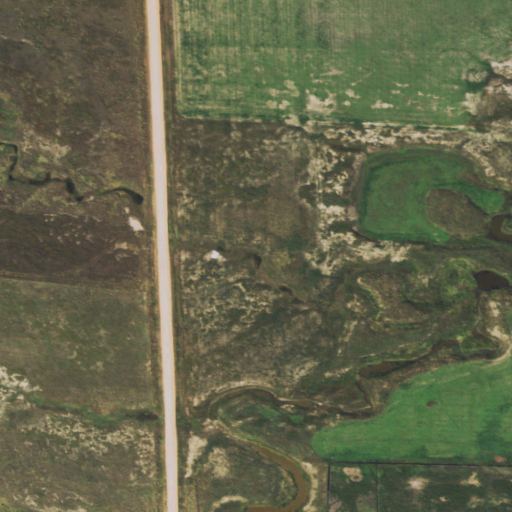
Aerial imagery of valley in Wyoming named Dry Draw containing grassland, open development, shrub, low intensity development, and medium intensity development